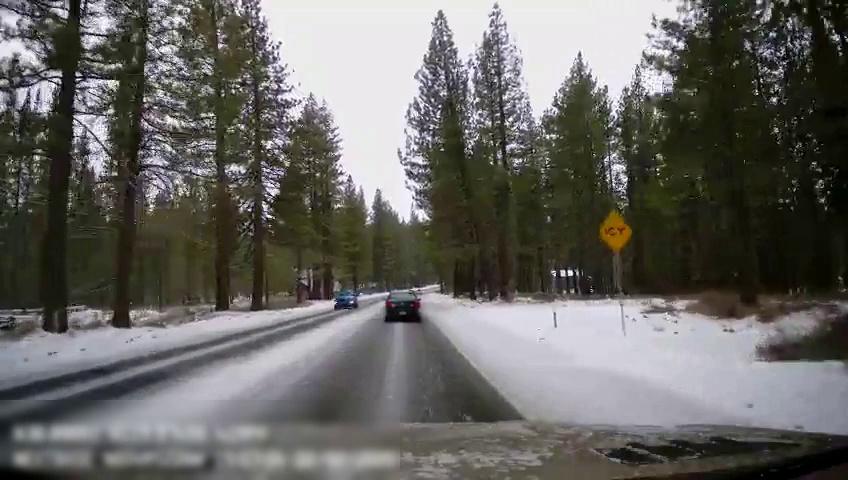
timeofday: Day
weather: Snowy
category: Drivable Space
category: Vehicles | SUV
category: Vehicles | Car
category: Lanes | Current Lane
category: Traffic | Signs